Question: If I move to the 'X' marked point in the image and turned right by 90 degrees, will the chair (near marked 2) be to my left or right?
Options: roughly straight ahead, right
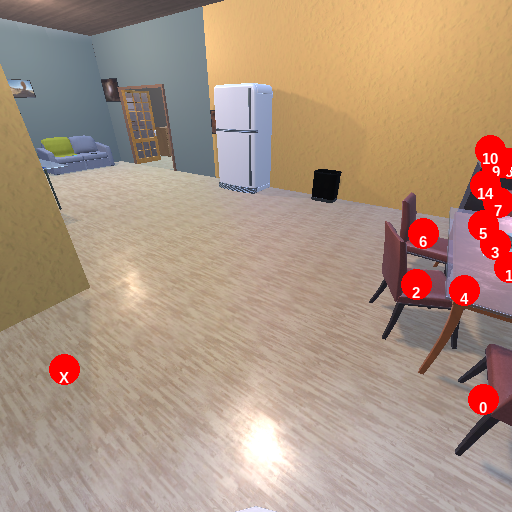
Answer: roughly straight ahead